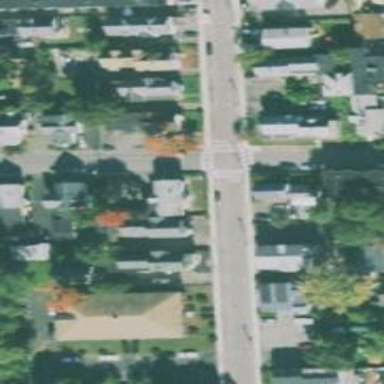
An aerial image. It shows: Road with stop sign.